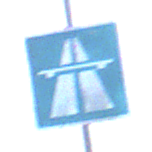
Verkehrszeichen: Autobahn
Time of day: SunriseSunset
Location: Outdoor (Nature)
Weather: PartlyCloudy
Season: NotSpecified
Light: Natural